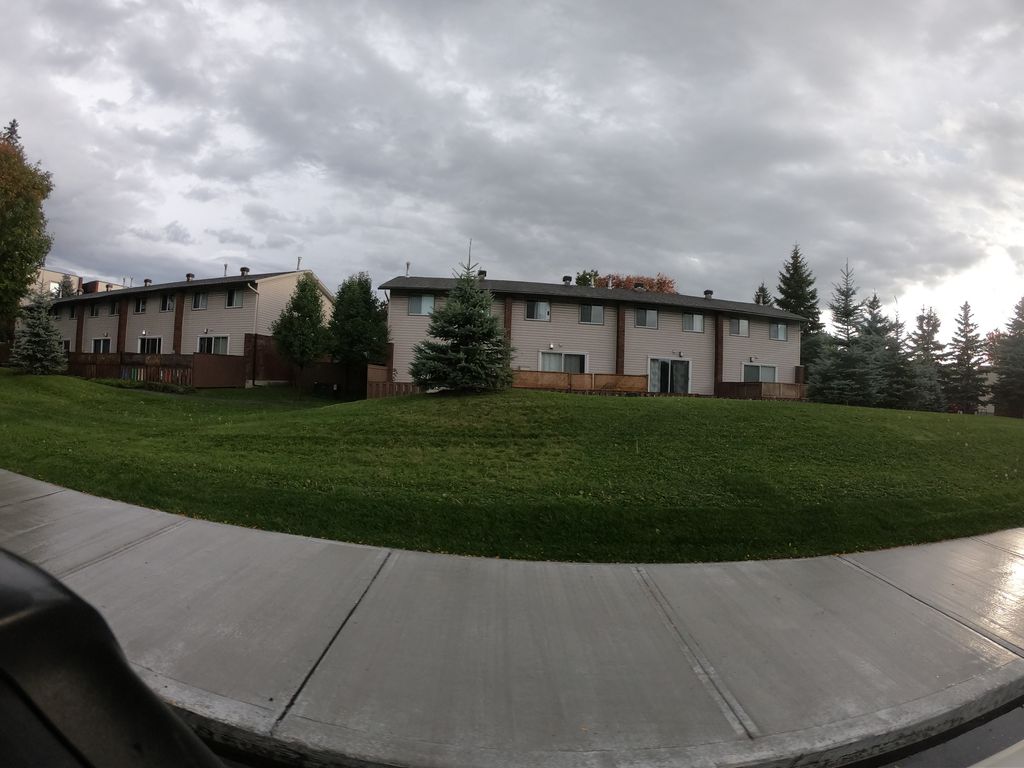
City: ottawa-gatineau